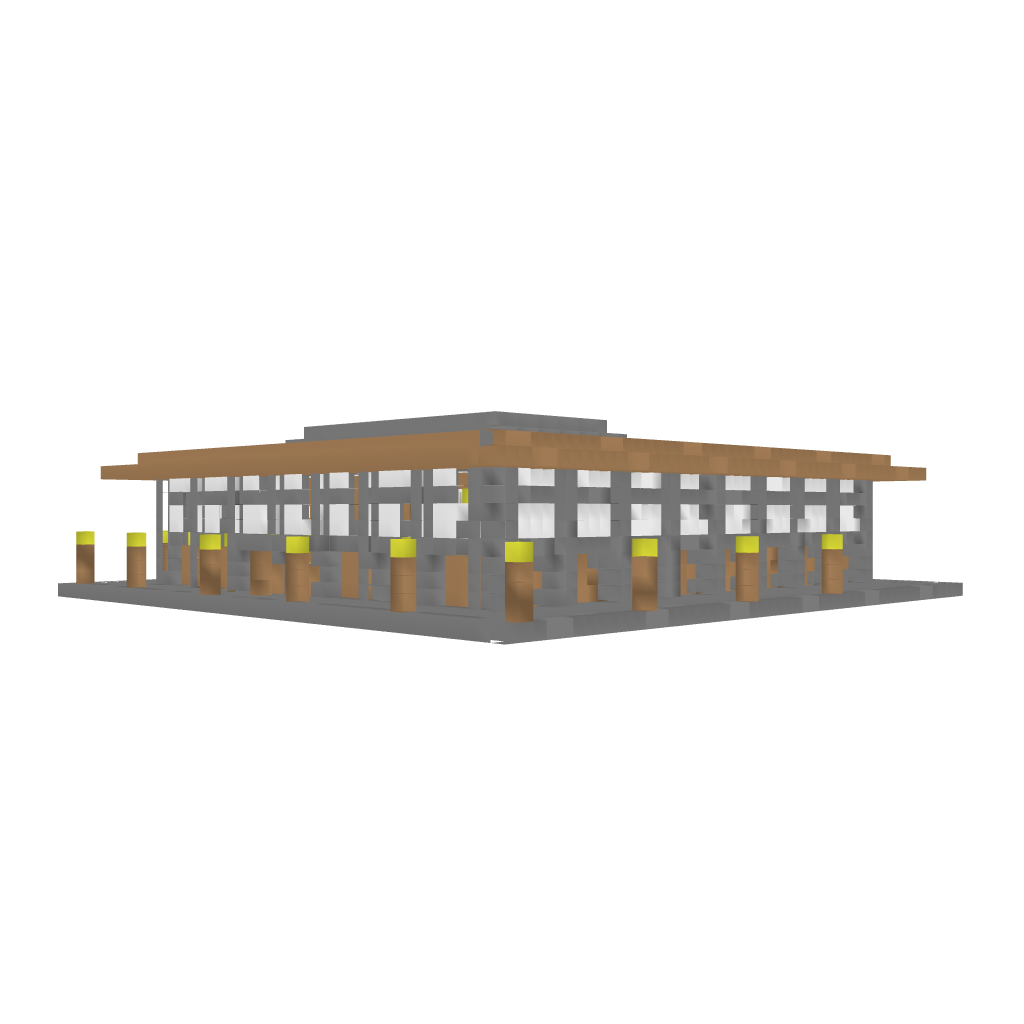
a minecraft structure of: School good quality